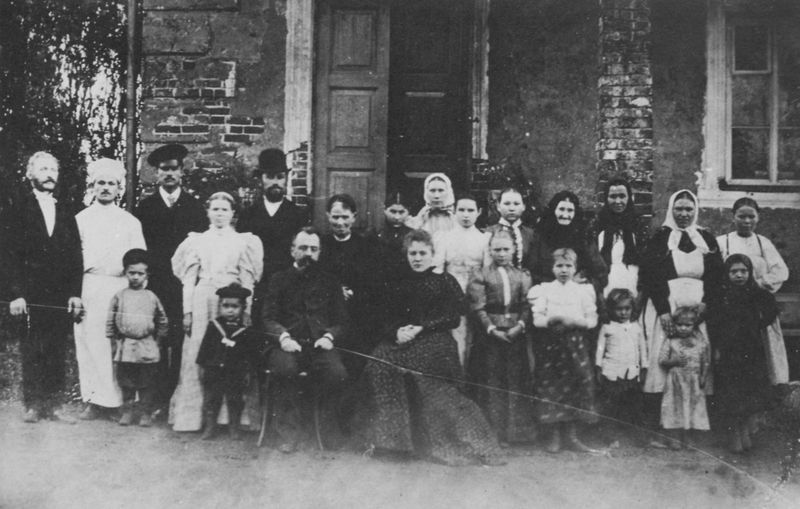
Titel: Fürst und Fürstin Schachowskoj mit ihrer Dienerschaft
Künstler: Russischer Photograph
Schlagwörter: mann, weiß, frauen, menschen, fenster, frau, hut, hüte, kleider, männer, schwarz, stühle, tür, gebäude, haus, alt, jung, kappe, wand, steine, gruppenportrait, portrait, porträt, familie, familienporträt, kind, paar, kinder, russland, backstein, hof, türe, herrschaften, kopftuch, bedienstete, foto, fotografie, photographie, melone, schwarz-weiss, matrose, matrosenanzug, photo, ehepaar, kopftücher, priester, verwandtschaft, freien, turban, aufnahme, koch, fraune, russisch, holztür, schwarz-weis, gruppenfoto, russia, russischer fotograf, melonenhut